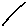
Label: line